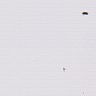
Metastatic tissue present: no